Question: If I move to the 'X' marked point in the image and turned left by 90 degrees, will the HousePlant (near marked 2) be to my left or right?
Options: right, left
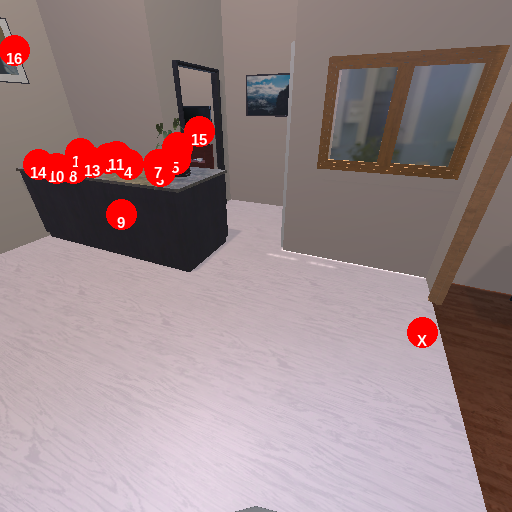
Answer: right